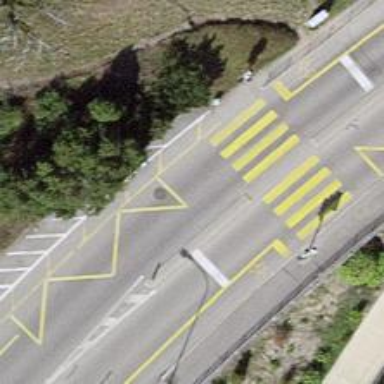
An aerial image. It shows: Bus stop along the road.